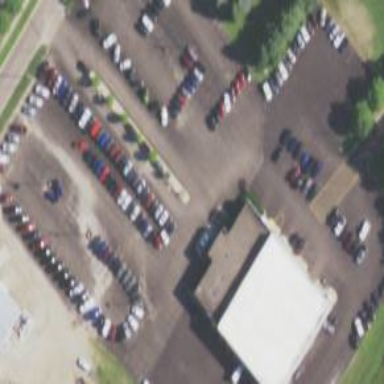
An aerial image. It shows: Building that houses car shop.